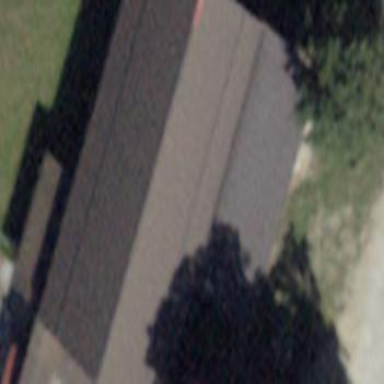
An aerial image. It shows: The roof of the building has skillion shape and is colored brown.